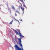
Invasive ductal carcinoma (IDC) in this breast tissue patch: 0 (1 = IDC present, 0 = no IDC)